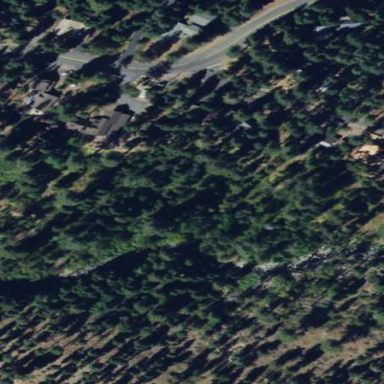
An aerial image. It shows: Evergreen woodland with needle-leaved trees.